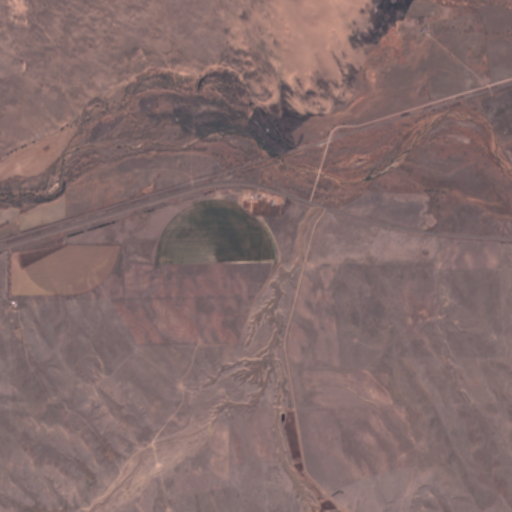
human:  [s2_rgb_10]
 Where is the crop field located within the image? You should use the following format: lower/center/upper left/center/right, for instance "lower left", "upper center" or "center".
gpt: The crop field is located in the center left of the image.
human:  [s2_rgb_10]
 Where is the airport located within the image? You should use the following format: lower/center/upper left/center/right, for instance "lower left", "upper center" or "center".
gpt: There is no airport in the image.